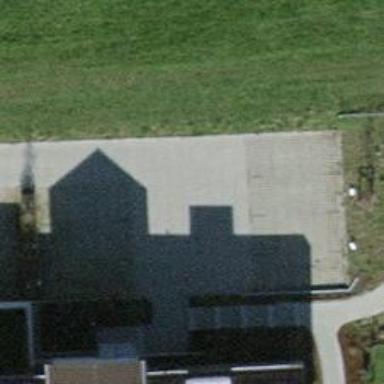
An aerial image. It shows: Driveway made of paving stones.